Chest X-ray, PA view. Patient: 50 years old, sex M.
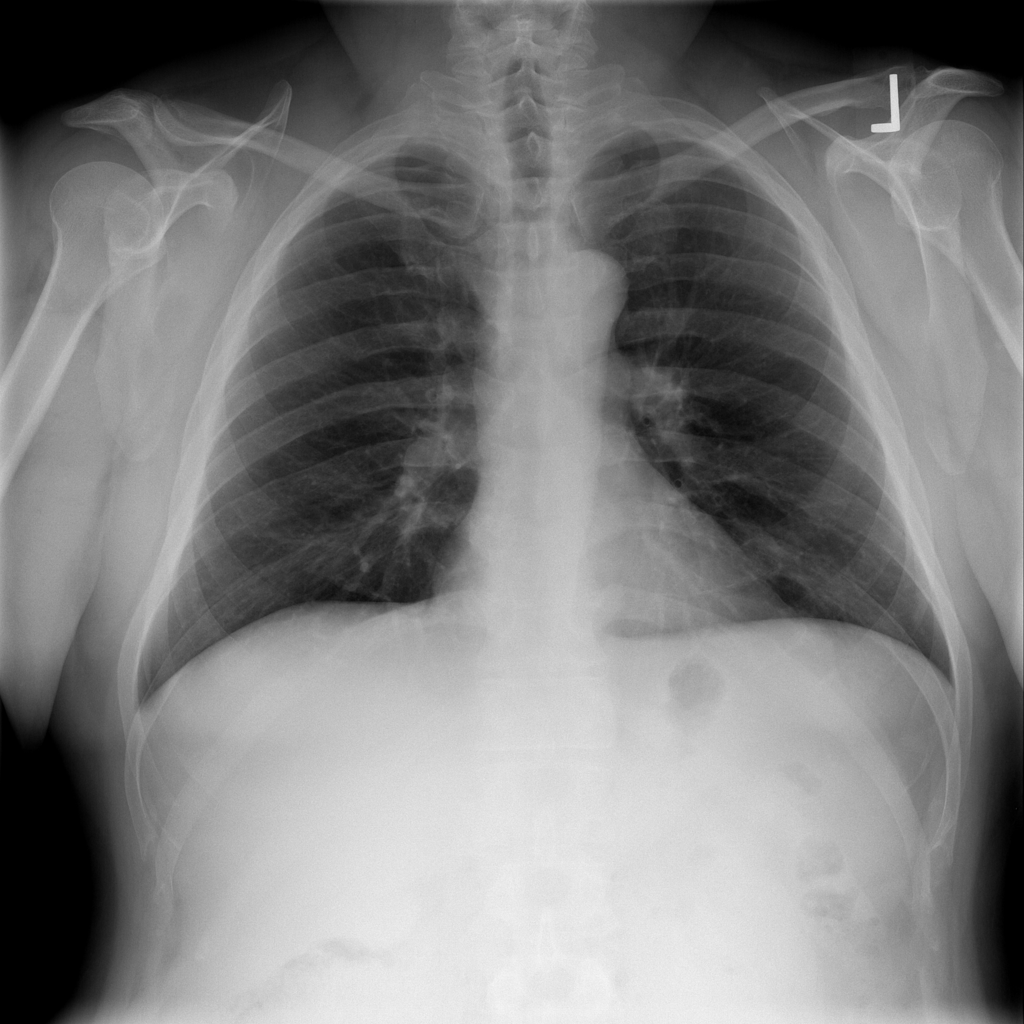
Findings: No Finding